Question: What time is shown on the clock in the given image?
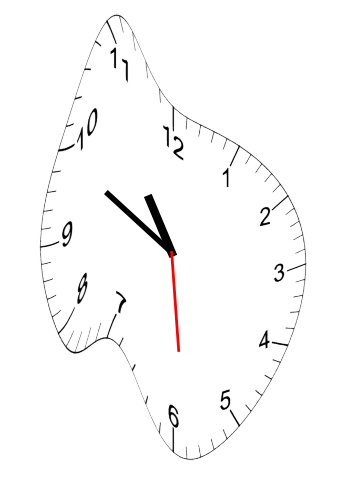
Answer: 10:49:29